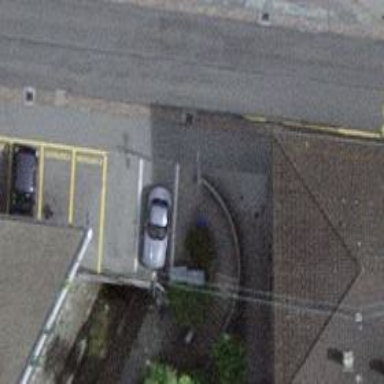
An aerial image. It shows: Bus stop with platform for public transport.